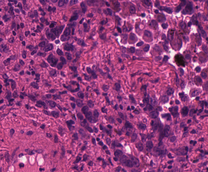
Tumor epithelial tissue: yes
Tumor-associated stroma tissue: yes
Normal tissue: no